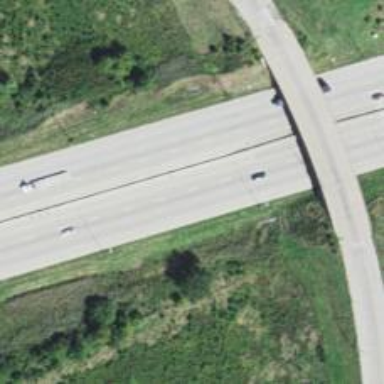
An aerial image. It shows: Asphalt motorway.